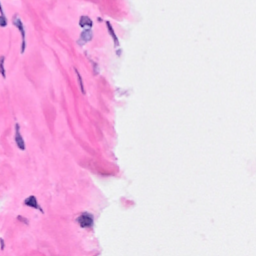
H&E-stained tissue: Breast